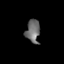
Tissue: skin
Cell type: T cells
Senescence score: 0.7598
Nuclear area (px): 311
Mean DAPI intensity: 108.013